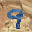
Label: 9